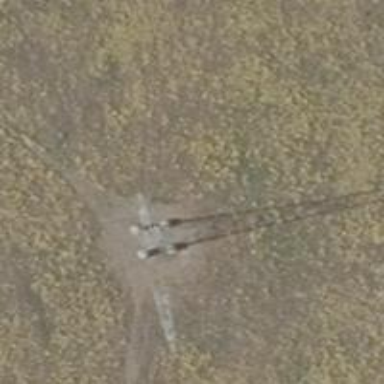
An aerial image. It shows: Power tower.